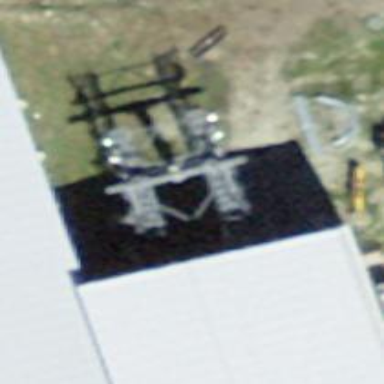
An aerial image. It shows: Pylon for aerialway.